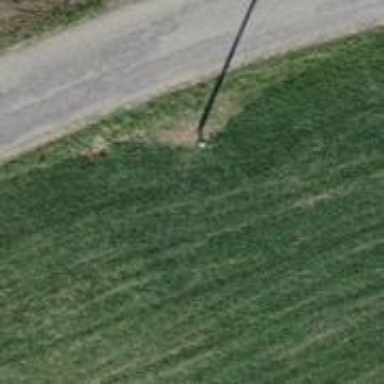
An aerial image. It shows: Power pole.